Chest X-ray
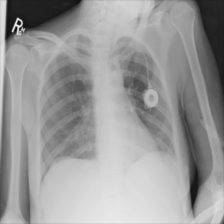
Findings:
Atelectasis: negative
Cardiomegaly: negative
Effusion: negative
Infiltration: negative
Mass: negative
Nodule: negative
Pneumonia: negative
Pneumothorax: negative
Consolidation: negative
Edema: negative
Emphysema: negative
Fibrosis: negative
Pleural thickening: negative
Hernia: negative